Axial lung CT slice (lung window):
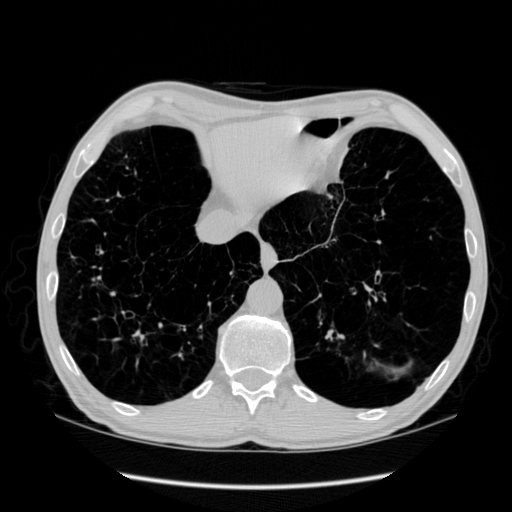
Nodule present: no